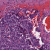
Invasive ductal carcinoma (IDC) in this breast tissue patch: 1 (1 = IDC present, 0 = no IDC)